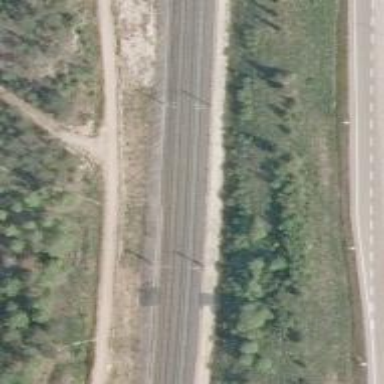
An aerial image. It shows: Railway track with continuous electrified contact line.